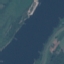
Label: River